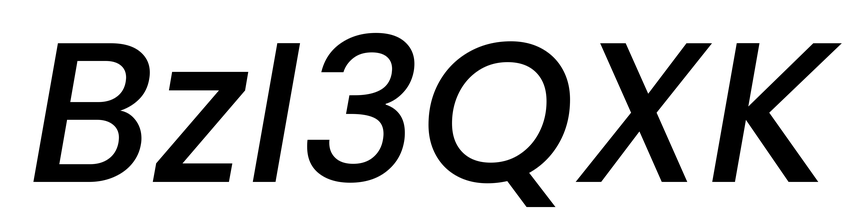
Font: Poppins-MediumItalic